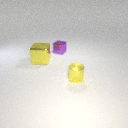
small yellow metal cylinder in front of large yellow metal cube